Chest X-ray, PA view. Patient: 55 years old, sex F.
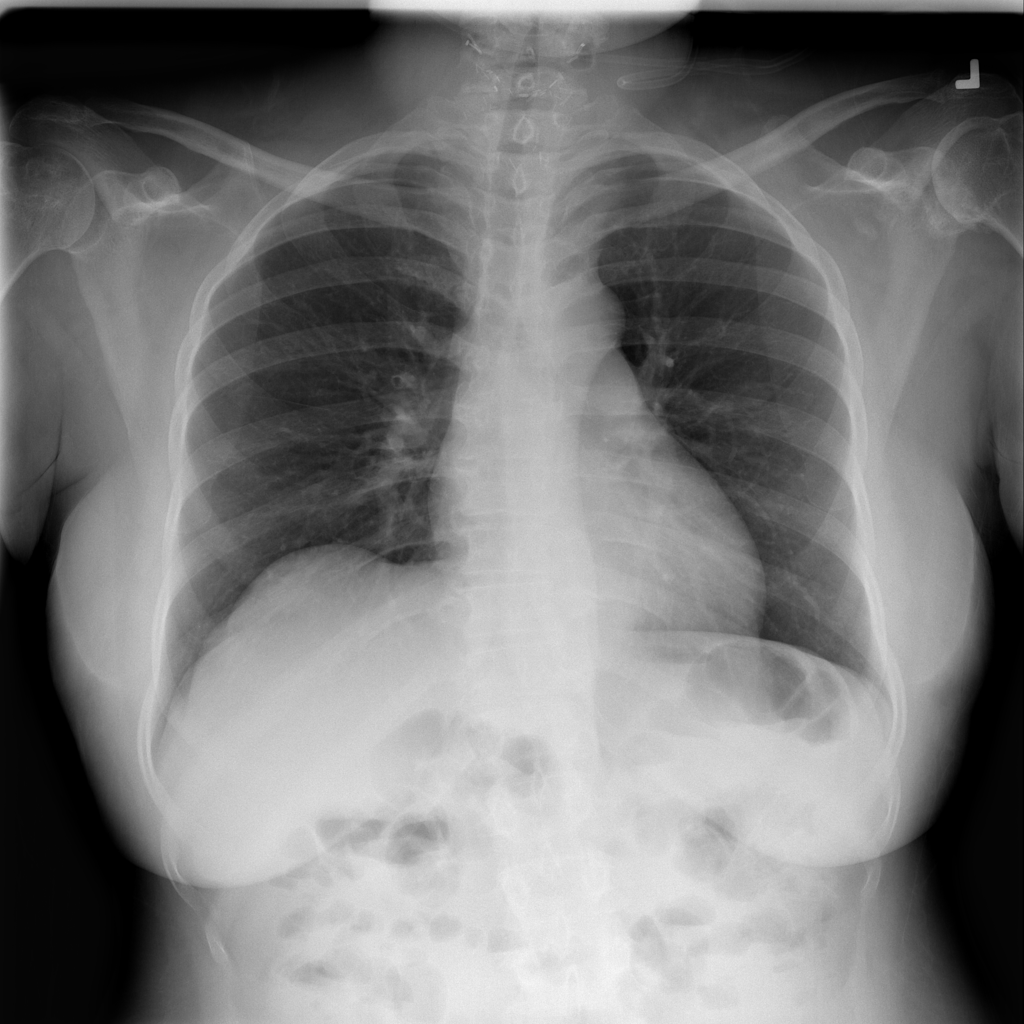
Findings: Atelectasis